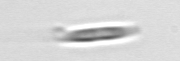
Label: pennate